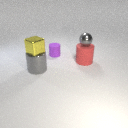
small purple rubber cylinder behind large red rubber cylinder